Question: How to remove the space shown here?

Hi , I have a CSS Bug on my code, the problem is shown in the picture. an extra space is outputing.
I copied this code from google. i wasted a lot of time to find that but nothing came good.
Here is my HTML code
'''
<nav>
<ul>
<li><a href="#">Home</a></li>
<li><a href="#">Tutorials</a>
<ul>
<li><a href="#">Photoshop</a></li>
<li><a href="#">Illustrator</a></li>
<li><a href="#">Web Design</a>
<ul>
<li><a href="#">HTML</a></li>
<li><a href="#">CSS</a>
<ul>
<li><a href="#">HTML</a></li>
<li><a href="#">HTML</a></li>
<li><a href="#">HTML</a>
<ul>
<li><a href="#">HTML</a></li>
<li><a href="#">HTML</a></li>
</ul>
</li>
</ul>
</li>
</ul>
</li>
</ul>
</li>
<li><a href="#">Articles</a>
<ul>
<li><a href="#">Web Design</a></li>
<li><a href="#">User Experience</a></li>
</ul>
</li>
<li><a href="#">Inspiration</a></li>
</ul>
</nav>
'''
and the CSS is
'''
nav ul ul {
display: none;
}
nav ul li:hover > ul {
display: block;
}
nav ul {
background: #efefef;
list-style: none;
position: relative;
display: inline-table;
}
nav ul li {
float: left;
}
nav ul li a {
display: block; padding:5px;
text-decoration: none;
}
nav ul ul {
position: absolute; top: 100%;
}
nav ul ul li {
float: none;position: relative;
}
nav ul ul ul {
position: absolute; left: 100%; top:0;
}
'''
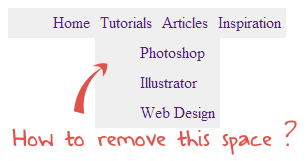
Answer: You have to remove both padding and margin for the ul element. for example with this:
'''
nav ul ul { margin-left: 0; padding-left: 0;}
'''
here's a <URL>.